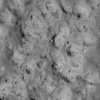
Atmospheric dust classification: not_dusty